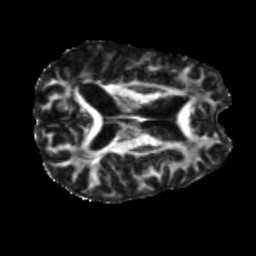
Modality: FA
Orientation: axial
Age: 42
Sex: male
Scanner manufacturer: siemens
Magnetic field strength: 3 T
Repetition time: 5.25 s
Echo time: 0.08 s